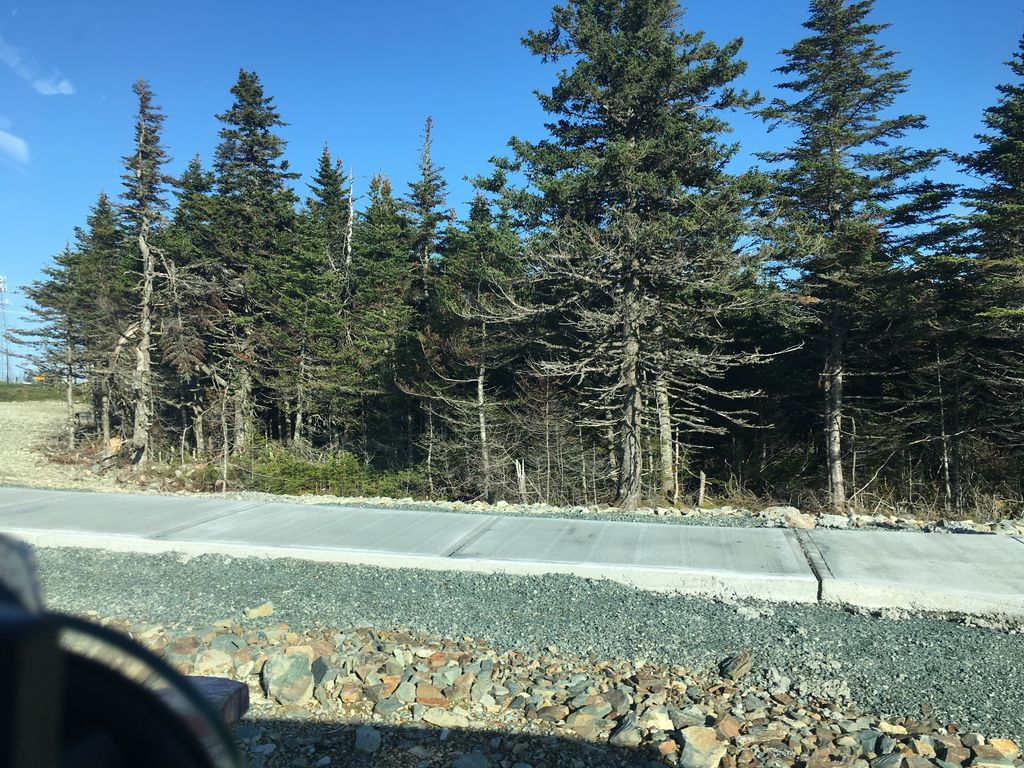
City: st_johns